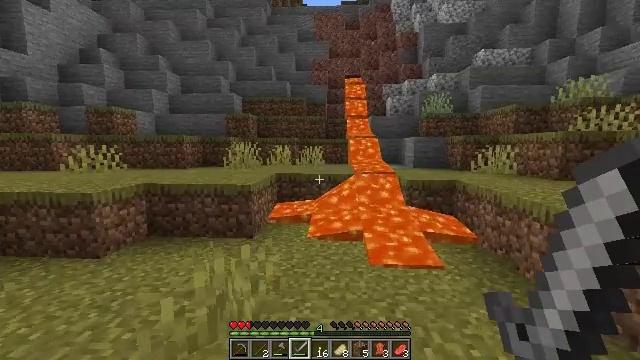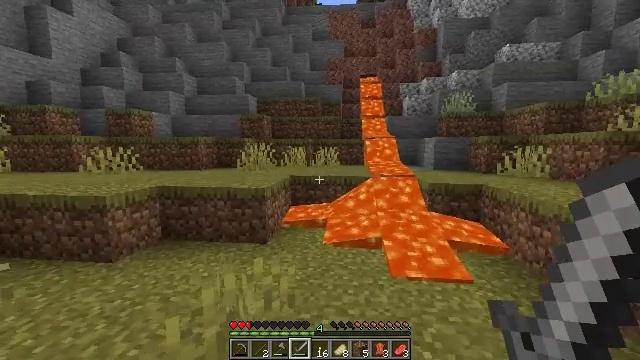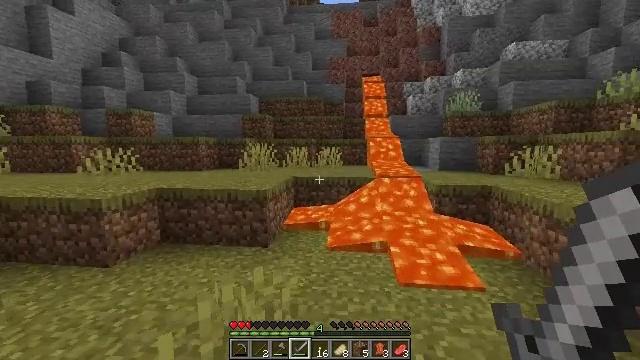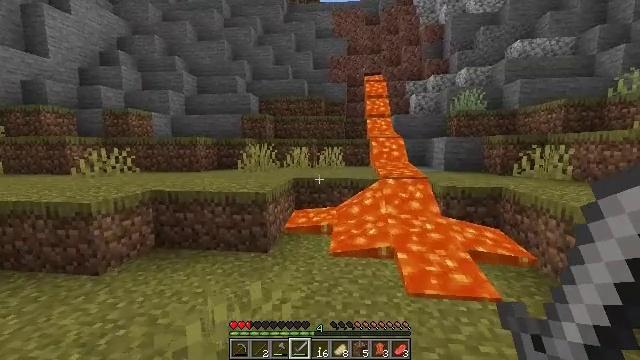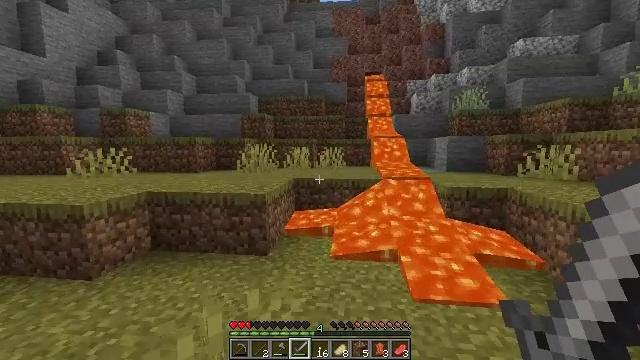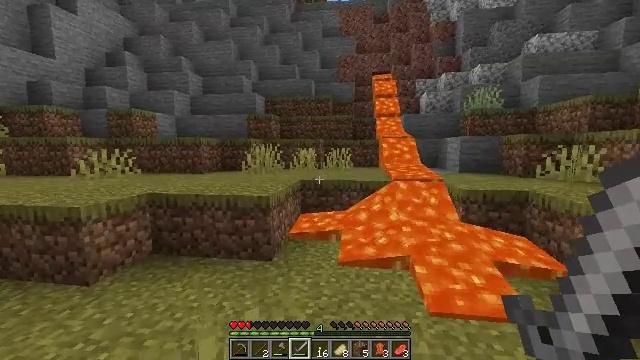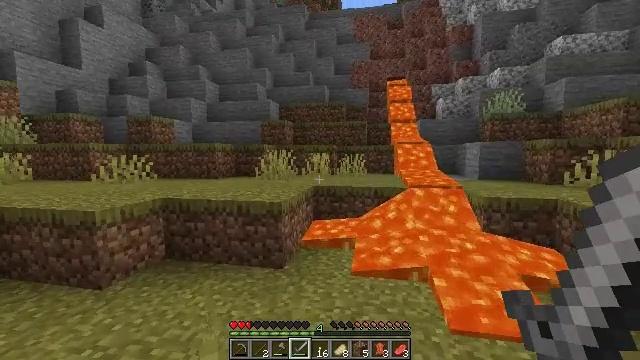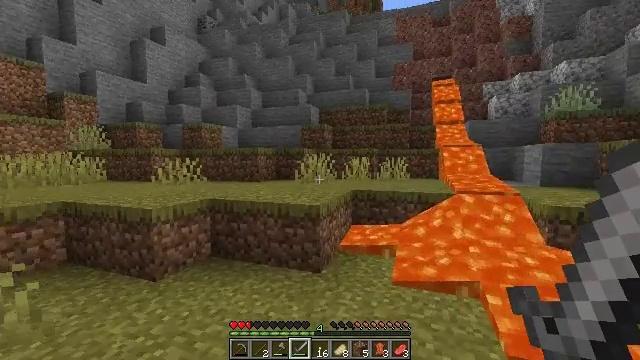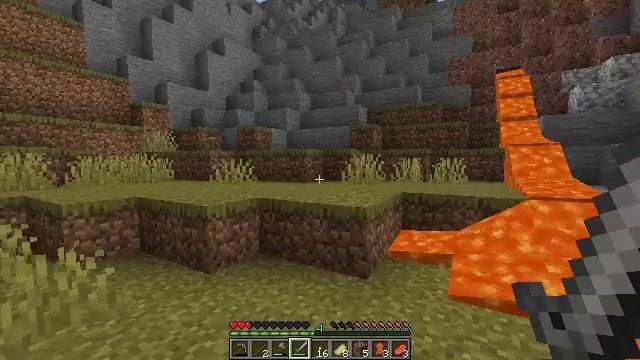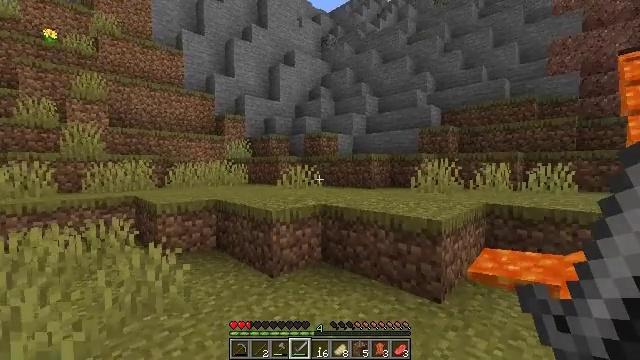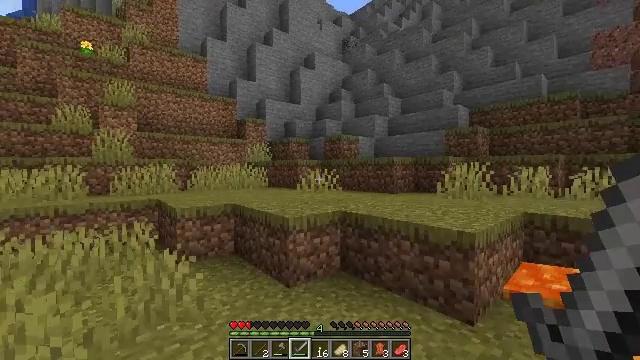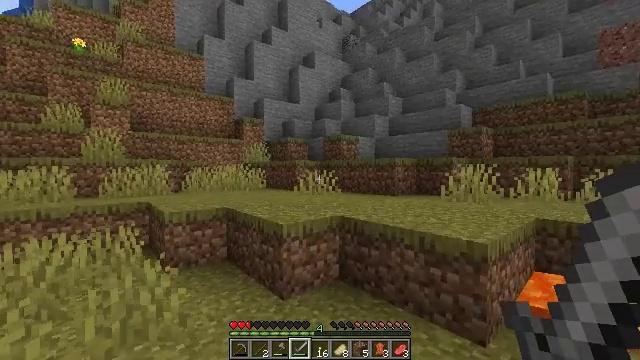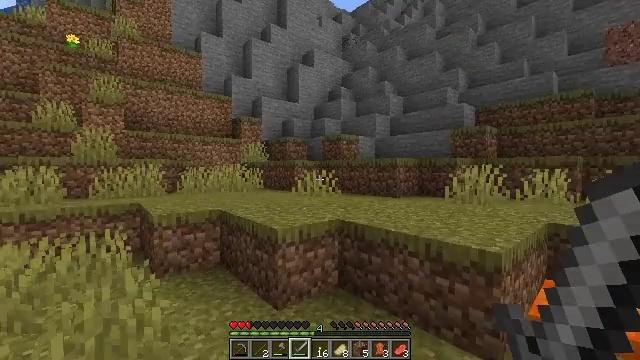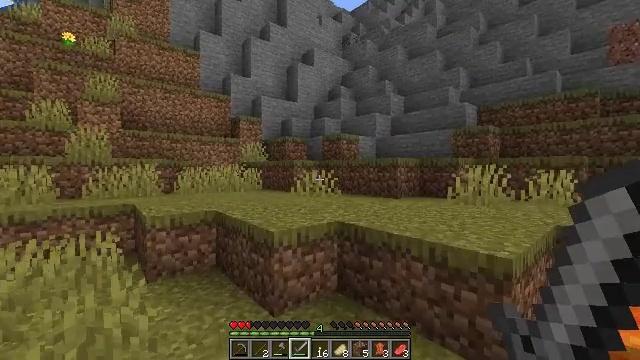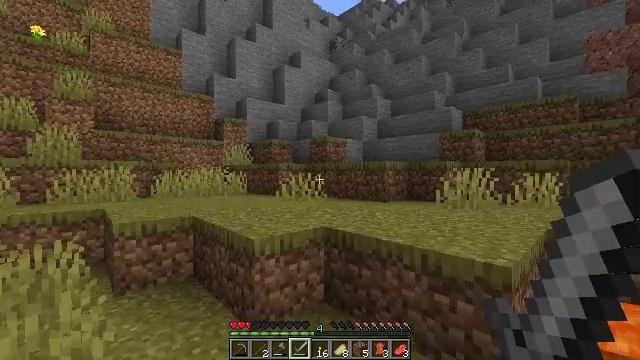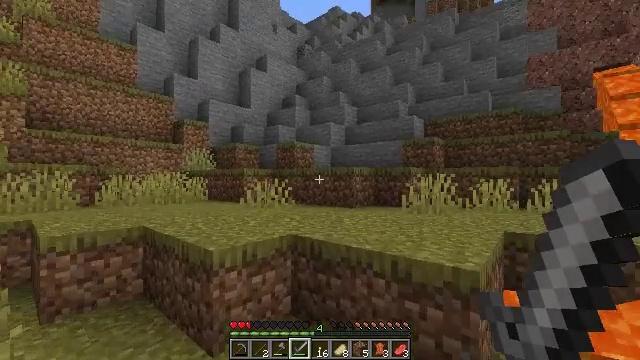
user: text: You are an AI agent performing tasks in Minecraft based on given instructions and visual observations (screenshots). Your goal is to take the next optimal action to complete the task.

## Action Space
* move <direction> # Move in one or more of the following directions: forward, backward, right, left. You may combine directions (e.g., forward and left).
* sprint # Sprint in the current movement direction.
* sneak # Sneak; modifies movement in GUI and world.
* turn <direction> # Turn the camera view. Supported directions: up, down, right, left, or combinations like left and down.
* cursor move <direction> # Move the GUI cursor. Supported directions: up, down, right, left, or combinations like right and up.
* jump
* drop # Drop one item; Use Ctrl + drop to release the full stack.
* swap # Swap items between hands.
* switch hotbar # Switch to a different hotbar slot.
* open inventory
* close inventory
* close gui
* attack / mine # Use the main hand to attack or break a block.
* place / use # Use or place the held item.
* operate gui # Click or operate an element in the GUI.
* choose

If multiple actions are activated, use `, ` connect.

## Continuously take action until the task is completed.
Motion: motion action
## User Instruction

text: Pick up the dandelion.
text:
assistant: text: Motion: move forward, turn left
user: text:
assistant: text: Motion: move forward
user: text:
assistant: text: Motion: move forward
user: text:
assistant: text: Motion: move forward
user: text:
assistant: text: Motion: turn left
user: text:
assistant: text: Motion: turn left and up
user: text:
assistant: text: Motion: move forward, turn left
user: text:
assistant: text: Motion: move forward, turn left
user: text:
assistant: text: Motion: move forward, turn left and up
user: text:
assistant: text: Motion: move forward, turn left
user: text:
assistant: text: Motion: move forward
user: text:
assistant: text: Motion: move forward
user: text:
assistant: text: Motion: move forward
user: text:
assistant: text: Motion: move forward, turn right
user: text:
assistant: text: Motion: move forward, turn right and up
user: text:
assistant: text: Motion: move forward, turn right and up
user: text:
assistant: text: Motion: move forward, turn right
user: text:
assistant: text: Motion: move forward, turn right
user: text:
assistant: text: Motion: move forward
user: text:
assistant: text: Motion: move forward and move left, jump
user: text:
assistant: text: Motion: move forward, jump
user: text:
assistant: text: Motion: move forward, jump
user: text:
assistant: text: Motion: move forward, jump
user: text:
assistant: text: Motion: move forward, jump
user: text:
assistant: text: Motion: move forward
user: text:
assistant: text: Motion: move forward
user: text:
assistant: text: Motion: move forward
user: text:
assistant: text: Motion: move forward
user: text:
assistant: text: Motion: move forward
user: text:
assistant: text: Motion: move forward